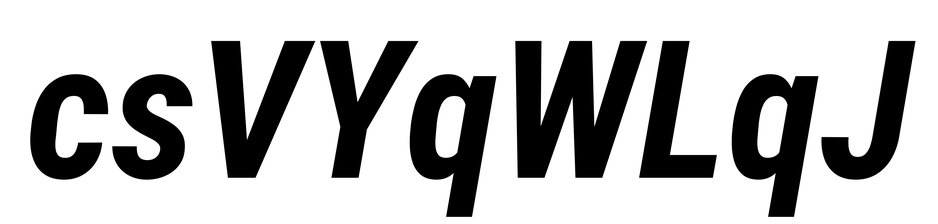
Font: Roboto-Italic_Condensed_Bold_Italic